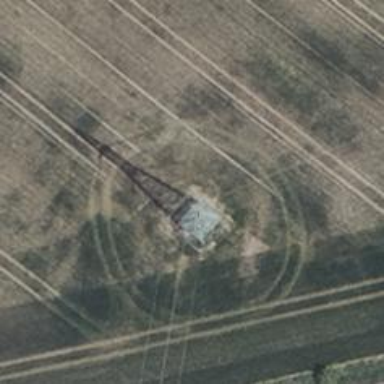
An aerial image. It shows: Power tower.